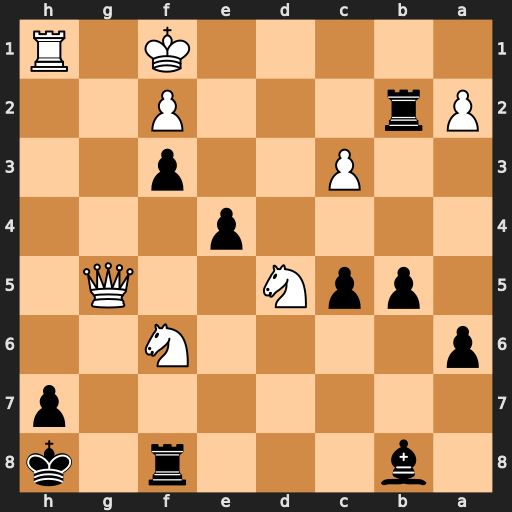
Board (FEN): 1b3r1k/7p/p4N2/1ppN2Q1/4p3/2P2p2/Pr3P2/5K1R
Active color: b
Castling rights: -
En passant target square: -
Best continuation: Rb1+ Qc1 Rxc1#